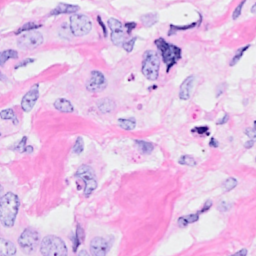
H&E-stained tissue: Breast